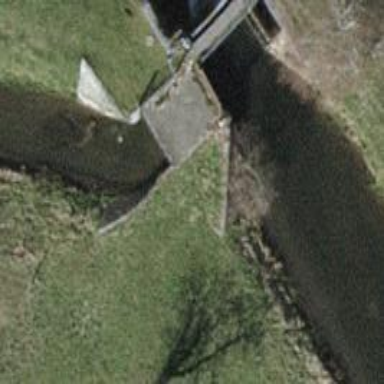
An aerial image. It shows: Canal.